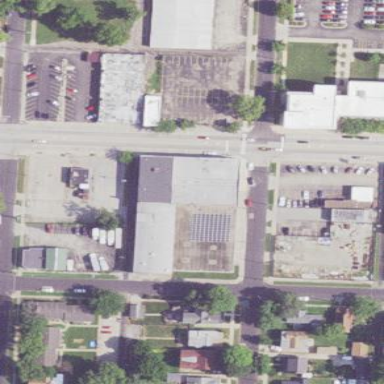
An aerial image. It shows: Commercial building.